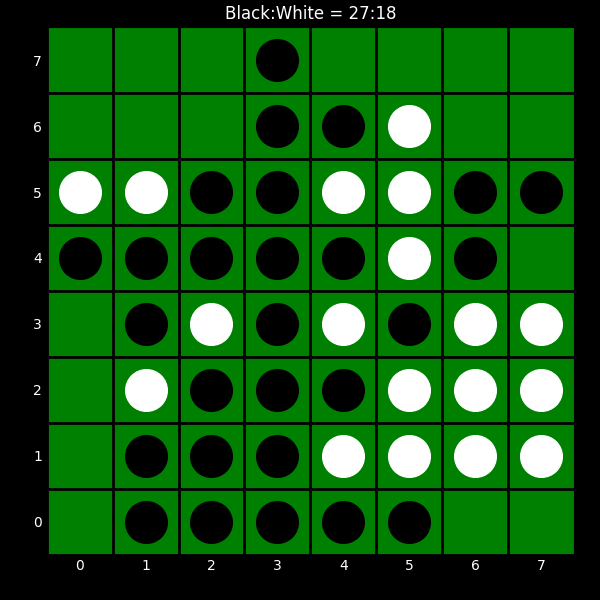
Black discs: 27
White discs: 18